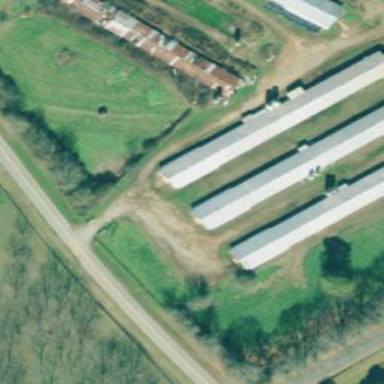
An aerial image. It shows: Poultry house.